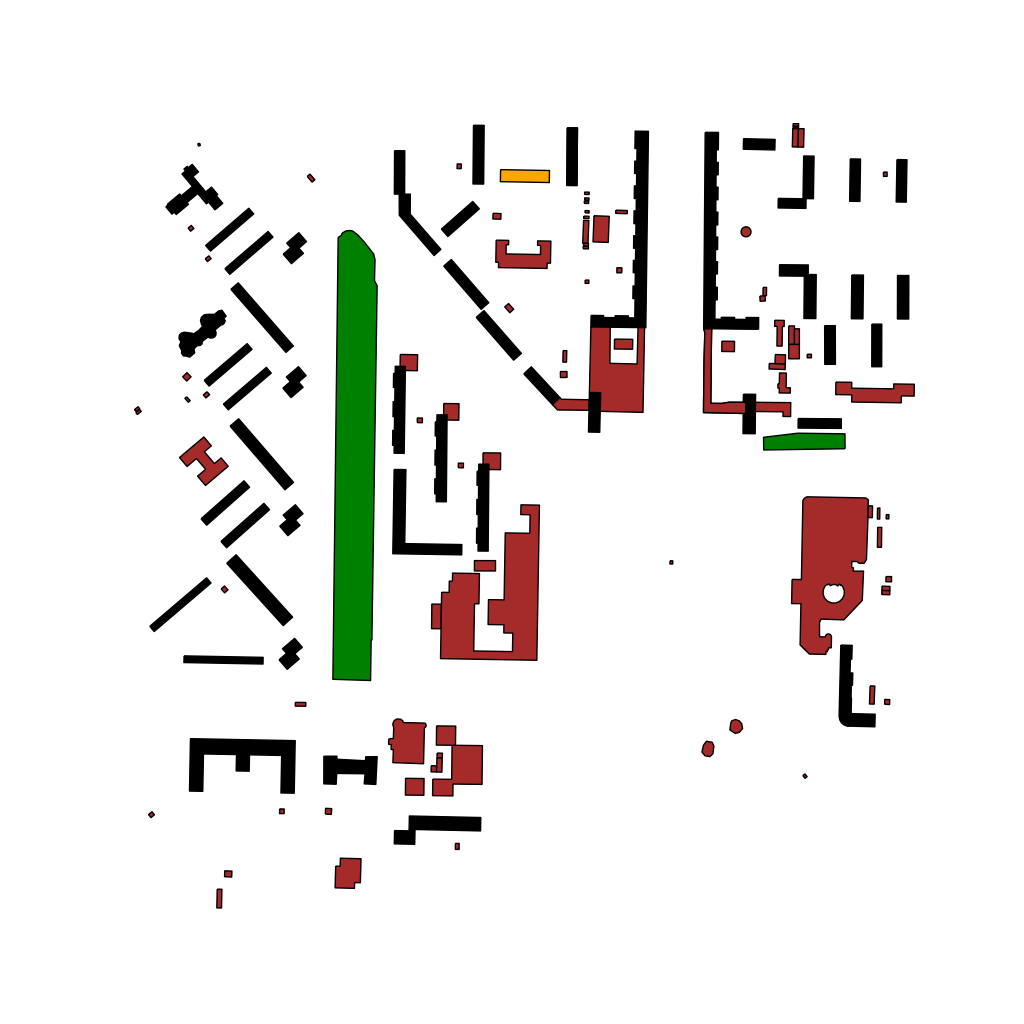
Tags: overhead vector_map, business, recreation, residential, modern, soviet, high_rise, individual_rise, low_rise, medium_rise, density_1, Building, Facility, Park, School, 1.0 km²